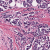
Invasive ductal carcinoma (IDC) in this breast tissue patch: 1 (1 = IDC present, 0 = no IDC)